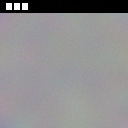
Screen state: on